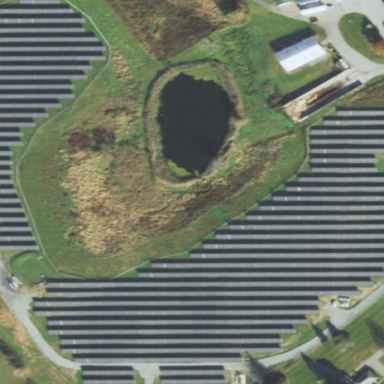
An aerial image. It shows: Solar power plant utilizing photovoltaic technology to produce electricity.